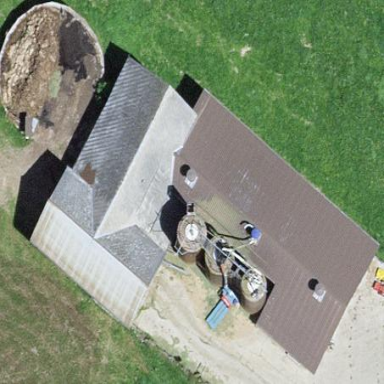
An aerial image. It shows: Farm auxiliary building.